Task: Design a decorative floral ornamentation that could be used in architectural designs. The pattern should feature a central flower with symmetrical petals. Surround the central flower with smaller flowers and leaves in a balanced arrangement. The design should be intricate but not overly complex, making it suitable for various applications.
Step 315:
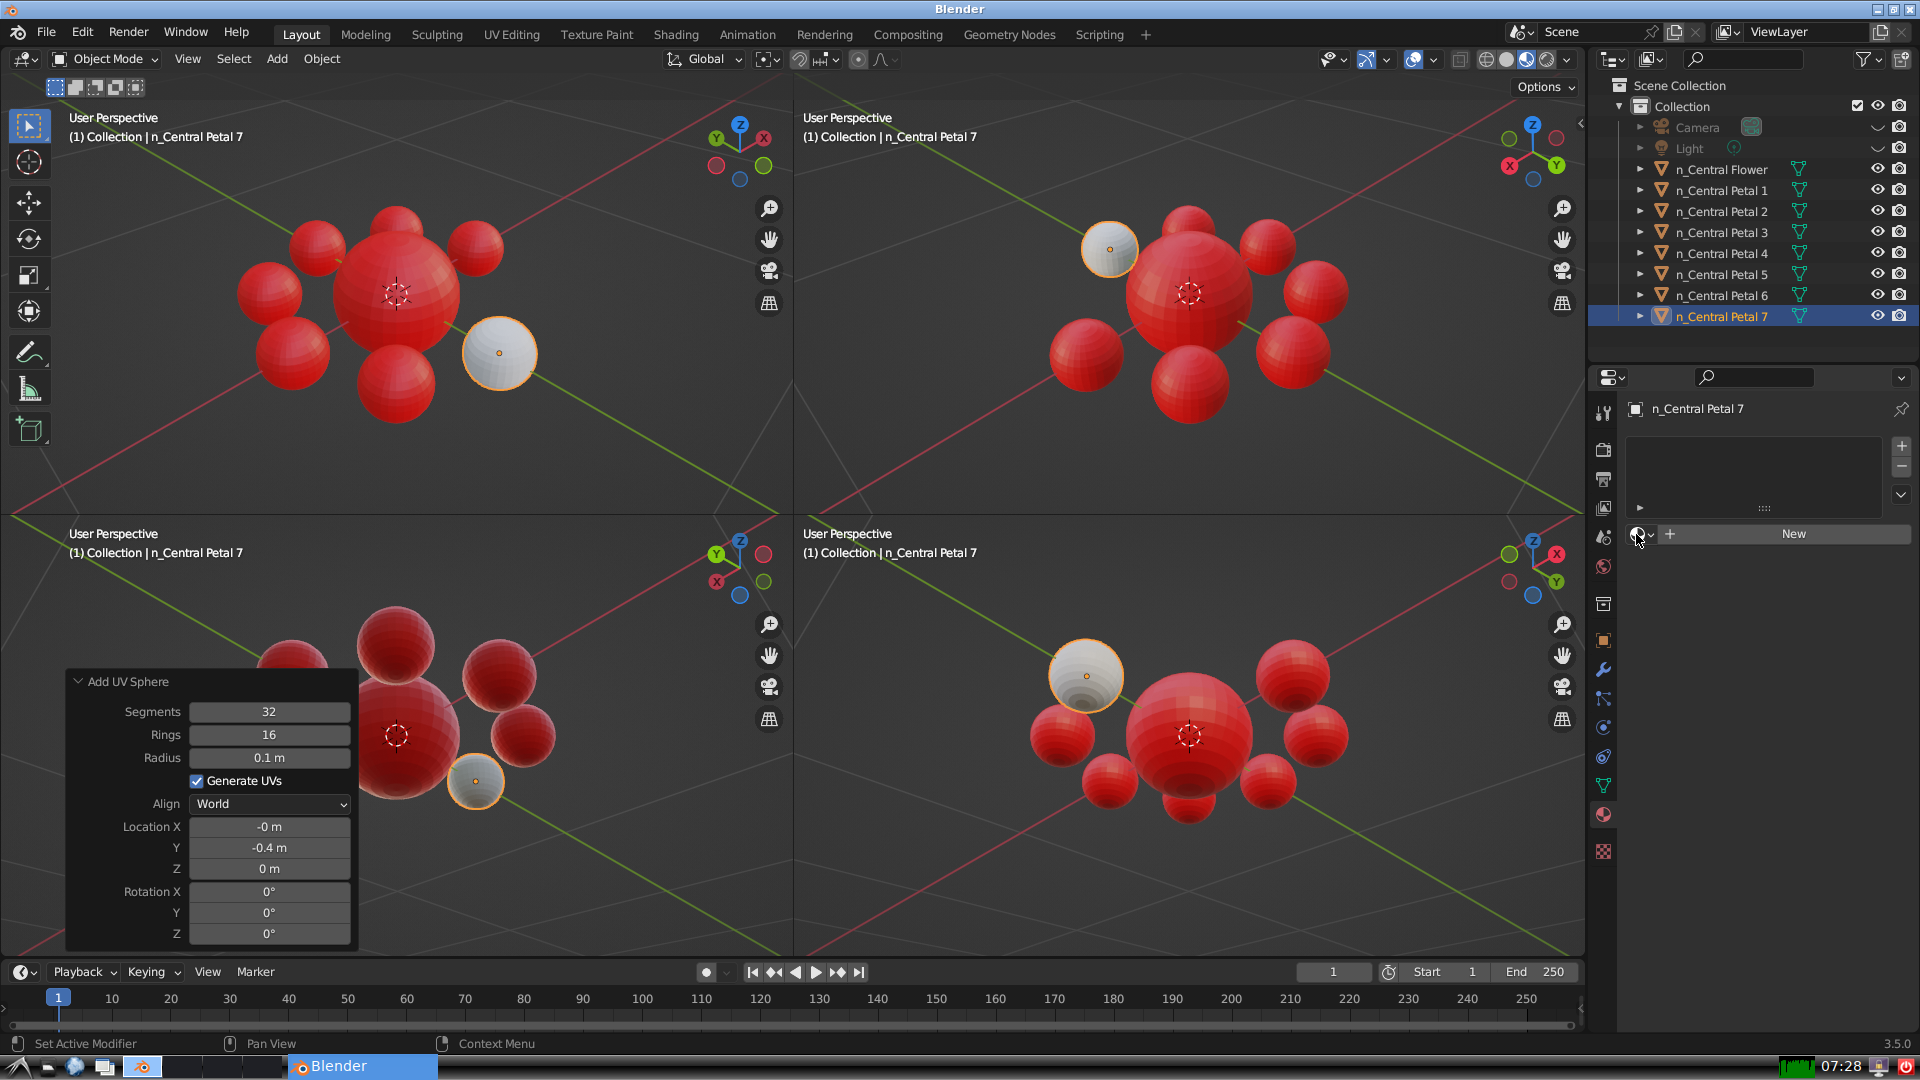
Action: click: no